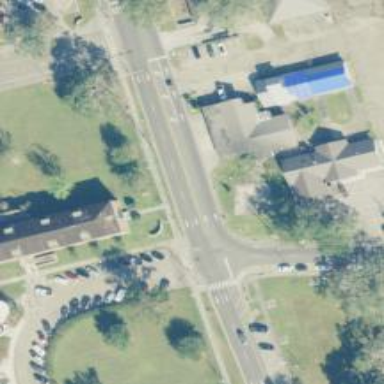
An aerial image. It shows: Road with stop sign.